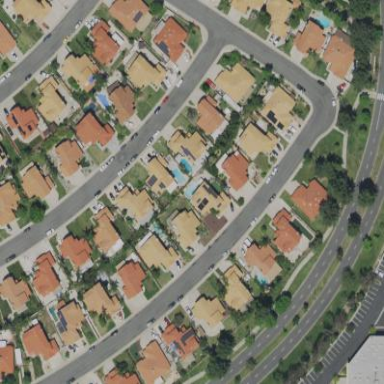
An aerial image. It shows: Sidewalk.